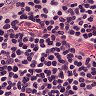
Metastatic tissue present: no